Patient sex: F
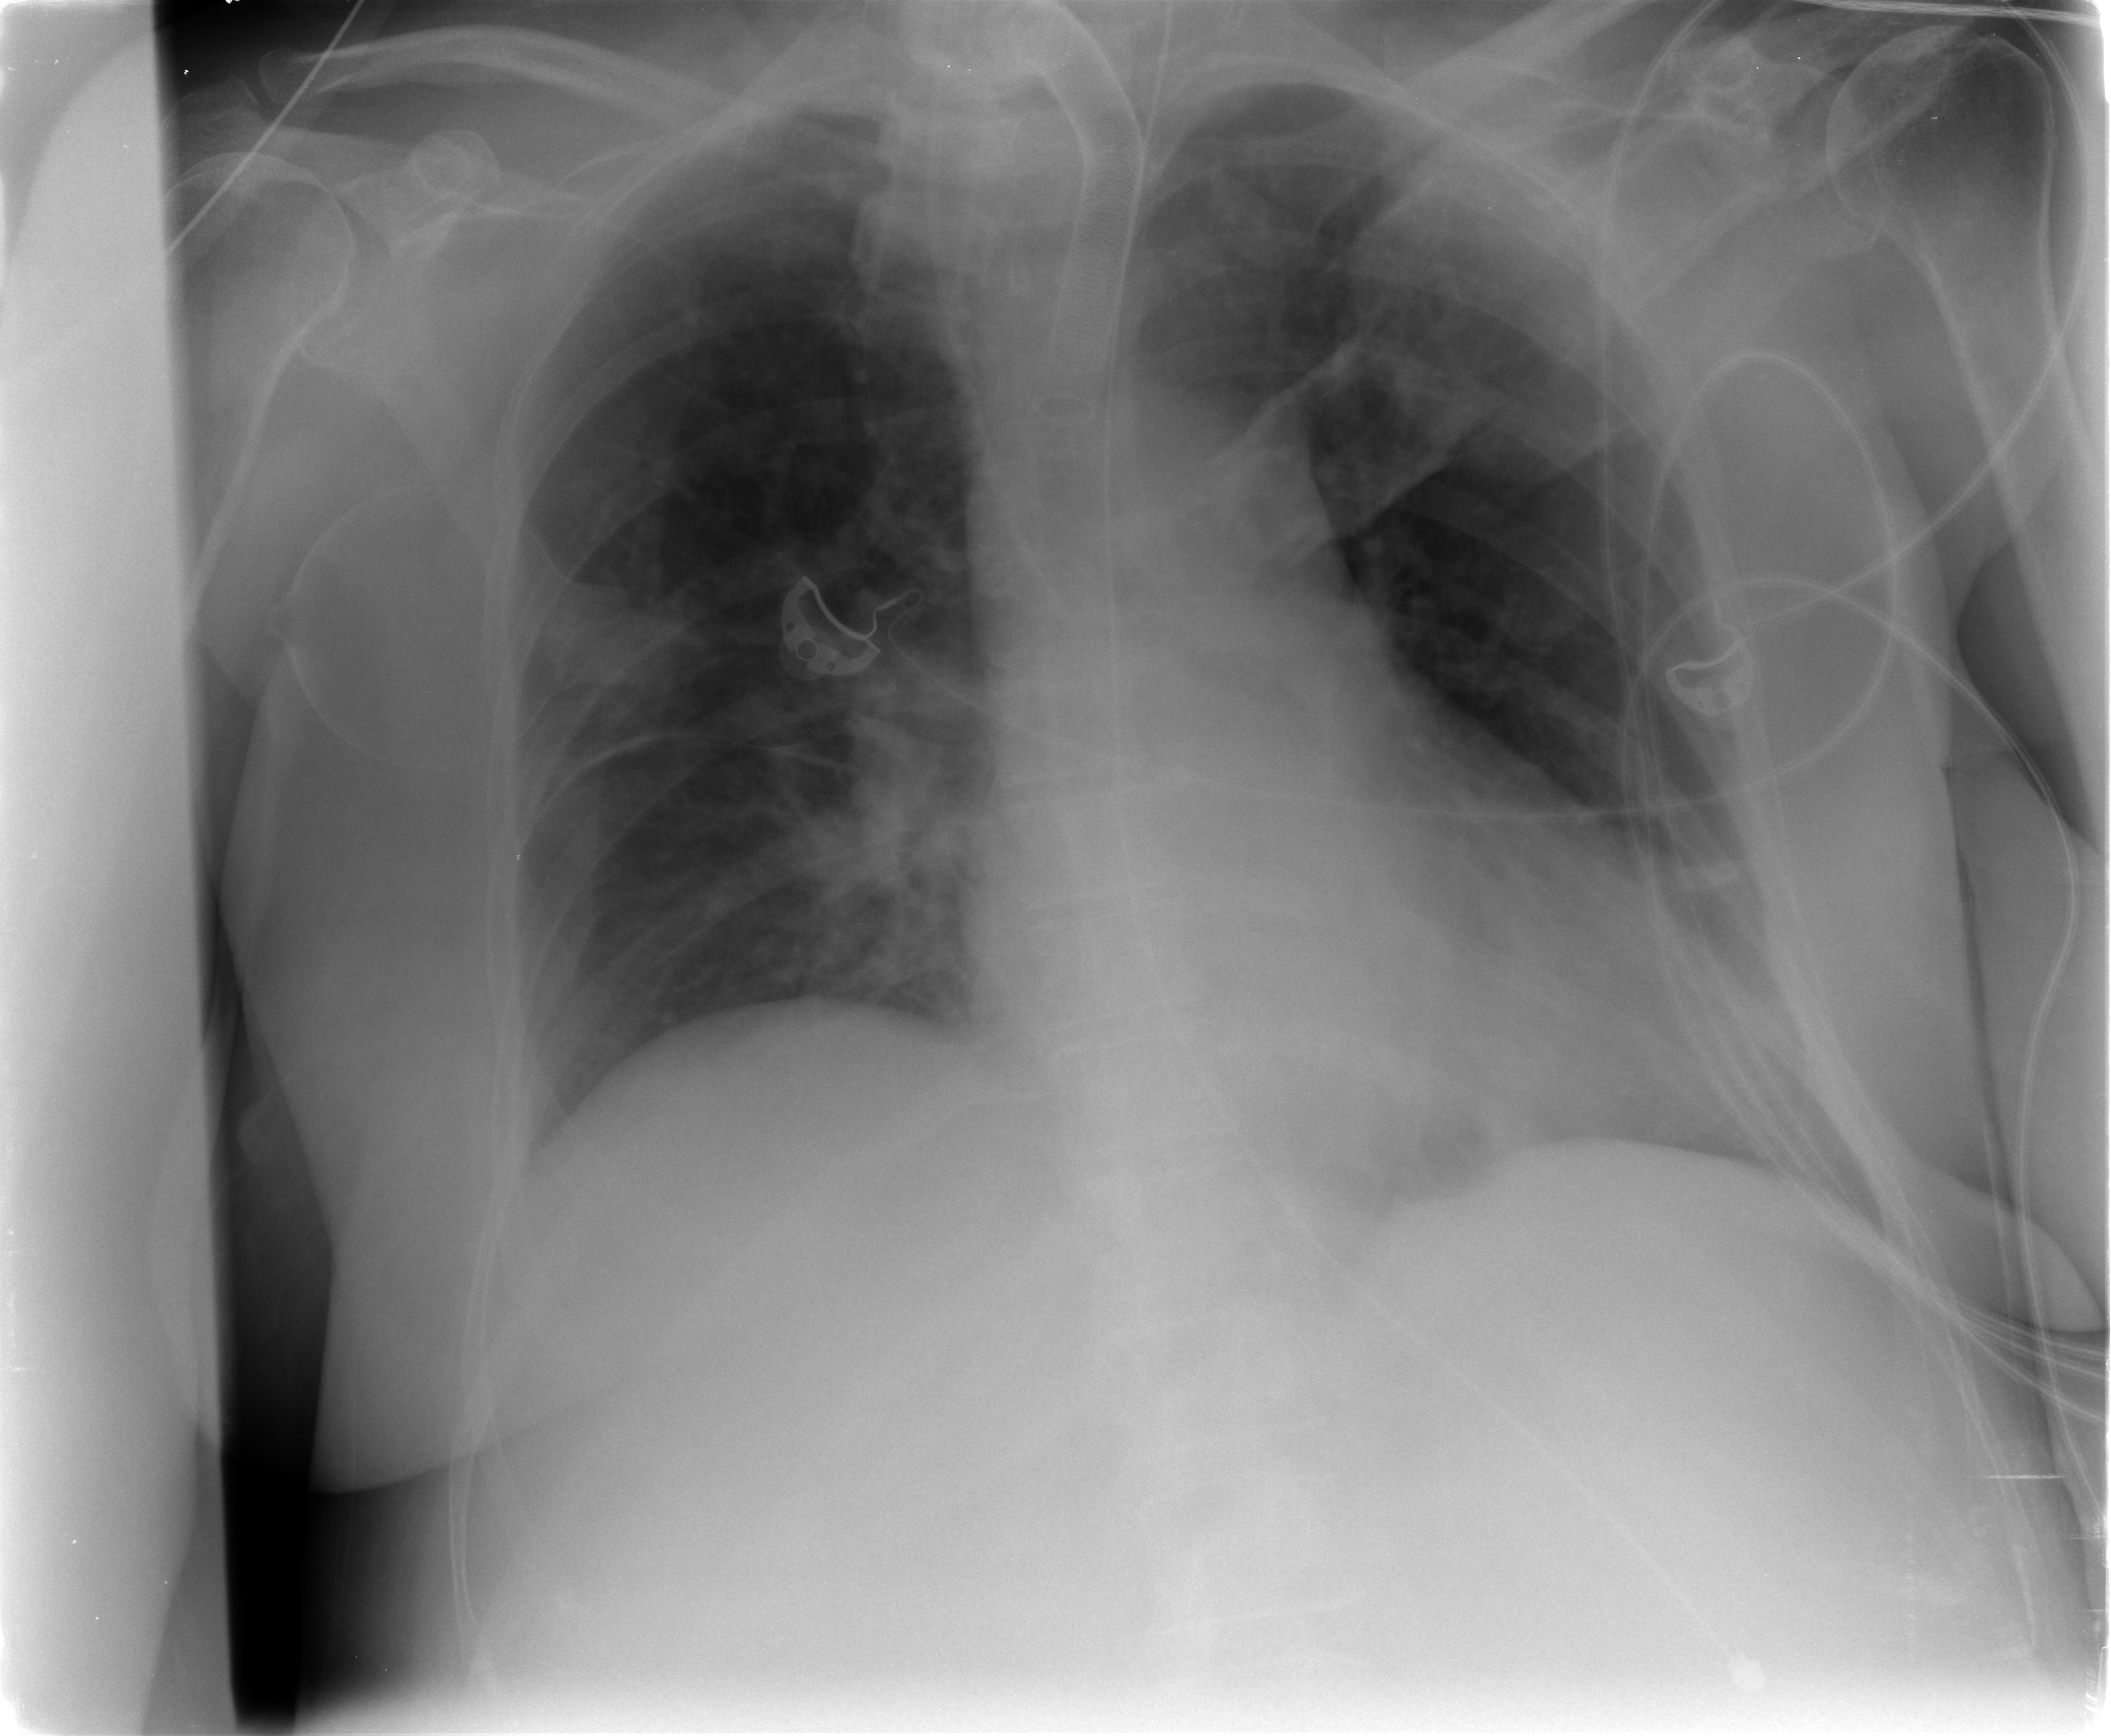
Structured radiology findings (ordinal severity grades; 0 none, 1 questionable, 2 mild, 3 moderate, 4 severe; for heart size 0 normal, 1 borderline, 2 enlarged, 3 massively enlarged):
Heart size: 2
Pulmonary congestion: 2
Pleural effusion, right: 0
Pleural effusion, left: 0
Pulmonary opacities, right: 2
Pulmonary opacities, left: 0
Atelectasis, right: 2
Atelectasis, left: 1